Question: How can I detect when the user taps the selection indicator in a UIDatePicker?
Without this the user has to scroll to some other date and then back again to pick the date which is displayed under the selection indicator when the date picker slides up.
Thanks a lot,
Stine

UPDATE: This is the only solution I could come up with myself:
'''
UIDatePicker *aDatePicker = [[UIDatePicker alloc] init];
self.datePicker = aDatePicker;
[aDatePicker release];
[self.datePicker addTarget:self action:@selector(datePicked:) forControlEvents:UIControlEventValueChanged];
UITapGestureRecognizer *tap = [[UITapGestureRecognizer alloc] initWithTarget:self action:@selector(datePicked:)];
[self.datePicker addGestureRecognizer:tap];
[tap release];
'''
Which means that 'datePicked' will be called twice when the user actually rotates the wheel.
UPDATE: The above mentioned solution does not work for UIPickerViews though. I do not know how to achieve the wanted behavior in those cases.
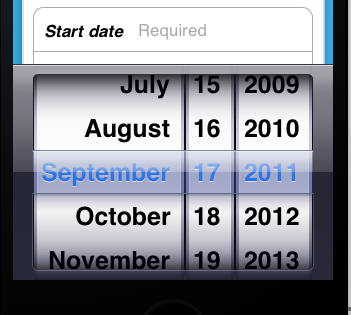
Answer: You can do some tweak in this way:-
Conform delegate '<UIGestureRecognizerDelegate>'in your .h file
'''
UITapGestureRecognizer* gestureRecognizer = [[UITapGestureRecognizer alloc] initWithTarget:self action:@selector(pickerViewTapGestureRecognized:)];
[yourDatePicker addGestureRecognizer:gestureRecognizer];
gestureRecognizer.delegate=self;
gestureRecognizer.numberOfTapsRequired=2;//Whenever you do double tap it will called. So allow user to do double tap on selected date.
'''
//Below is the Delegate method
'''
-(BOOL)gestureRecognizer:(UIGestureRecognizer *)gestureRecognizer shouldRecognizeSimultaneouslyWithGestureRecognizer:(UIGestureRecognizer *)otherGestureRecognizer
{
return YES;
}
'''
//Below method will trigger when do the double tap
'''
-(void)pickerViewTapGestureRecognized:(UITapGestureRecognizer*)recognizer
{
UIDatePicker *datePicker=(UIDatePicker*)[[recognizer view] viewWithTag:101];
NSLog(@"datePicker=%@", datePicker.date);
}
'''